Question: I am playing with shapes in css and want to make a traditional bell shape (think Christmas bell).
Here's the general shape that I'm going for (though I really don't care about the balls on the top and bottom):

Here's what I have so far:
<URL>
'''
#bell {
left:300px;
position: relative;
}
#bell:before, #bell:after {
position: absolute;
content: "";
left: 50px; top: 0;
width: 180px;
height:400px;
background: #d3d3d3;
border-radius: 150px 150px 150px 20px;
-webkit-transform: rotate(15deg);
-webkit-transform-origin: 0 0;
}
#bell:after {
left: 0;
-webkit-transform: rotate(-15deg);
-webkit-transform-origin:100% 0;
border-radius: 150px 150px 20px 150px;
}
'''
But, I'm not sure how to get that curved look on the side and bottom. Any help would be appreciated.
EDIT: I've gotten closer by applying a radial-gradient to #bell:before and #bell:after. This gives me the curve on the side, now I just need the curve on the bottom. <URL>
'''
#bell {
left:300px;
position: relative;
}
#bell:before, #bell:after {
position: absolute;
content:"";
top: 0;
width: 180px;
height:400px;
background: #d3d3d3;
}
#bell:before {
left: 50px;
border-radius: 150px 150px 20px 30px;
-webkit-transform: rotate(15deg);
-webkit-transform-origin: 0 0;
transform: rotate(15deg);
transform-origin: 0 0;
background: radial-gradient(-50px 250px, 300px 1200px, transparent 20%, #d3d3d3 20%);
background: -webkit-radial-gradient(-50px 250px, 300px 1200px, transparent 20%, #d3d3d3 20%);
}
#bell:after {
left: 0;
-webkit-transform: rotate(-15deg);
-webkit-transform-origin:100% 0;
transform: rotate(-15deg);
transform-origin:100% 0;
border-radius: 150px 150px 30px 20px;
background: radial-gradient(230px 250px, 300px 1200px, transparent 20%, #d3d3d3 20%);
background: -webkit-radial-gradient(230px 250px, 300px 1200px, transparent 20%, #d3d3d3 20%);
}
'''
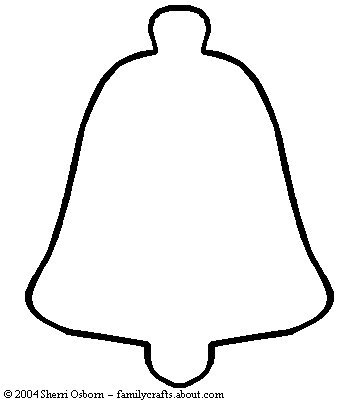
Answer: Have a look at this one,
<URL>

css
'''
#bell {
left:300px;
top:20px;
position: relative;
}
#bell:before, #bell:after {
position: absolute;
line-height:0;
content:"™️5";
color:#d3d3d3;
font-size:100pt;
text-indent:30px;
top: 0;
width: 180px;
height:300px;
background: #d3d3d3;
}
#bell:before {
left: 50px;
border-radius: 150px 150px 20px 30px;
-webkit-transform: rotate(15deg);
-webkit-transform-origin: 0 0;
transform: rotate(15deg);
transform-origin: 0 0;
background: radial-gradient(-50px 250px, 300px 1200px, transparent 20%, #d3d3d3 20%);
background: -webkit-radial-gradient(-50px 250px, 300px 1200px, transparent 20%, #d3d3d3 20%);
}
#bell:after {
left: 0;
-webkit-transform: rotate(-15deg);
-webkit-transform-origin:100% 0;
transform: rotate(-15deg);
transform-origin:100% 0;
border-radius: 150px 150px 30px 20px;
background: radial-gradient(230px 250px, 300px 1200px, transparent 20%, #d3d3d3 20%);
background: -webkit-radial-gradient(230px 250px, 300px 1200px, transparent 20%, #d3d3d3 20%);
line-height:550px;
content:"CF";
color:#d3d3d3;
font-size:130pt;
text-indent:-15px;
}
'''
ya its not exactly same as in the question, but came close.
<URL>